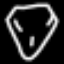
Label: diamond